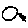
Label: moon